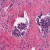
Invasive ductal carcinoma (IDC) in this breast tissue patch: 0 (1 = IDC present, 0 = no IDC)